Question: I have web part which displays items from any view. I'm displaying it through:
'''
protected override void RenderContents(HtmlTextWriter writer)
{
String res = "";
SPView def = list.Views[_ViewName];
res = def.RenderAsHtml();
writer.write(res);
}
'''
How can I display ungrouped items if they grouped in view?
This is how it should look:

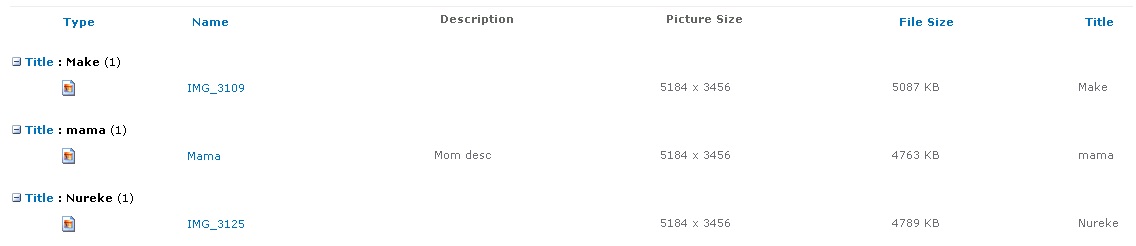
Answer: You need to get the view's 'Query' property, then remove the '<GroupBy>' element. In most cases you're probably OK doing this with a regular expression
'''
SPView def = list.Views[_ViewName];
string query = def.Query;
query = Regex.Replace(query, @"\<GroupBy.+?\</GroupBy\>", "", RegexOptions.IgnoreCase);
def.Query = query;
string res = def.RenderAsHtml();
writer.Write(res);
'''
but in more complicated cases you might need to use a proper XML manipulator.
What I'm unsure of here is whether 'RenderAsHtml' requires you to call 'Update' on the view in order for the changes to be reflected. Obviously you don't want to do that because it'll affect the view permanently.